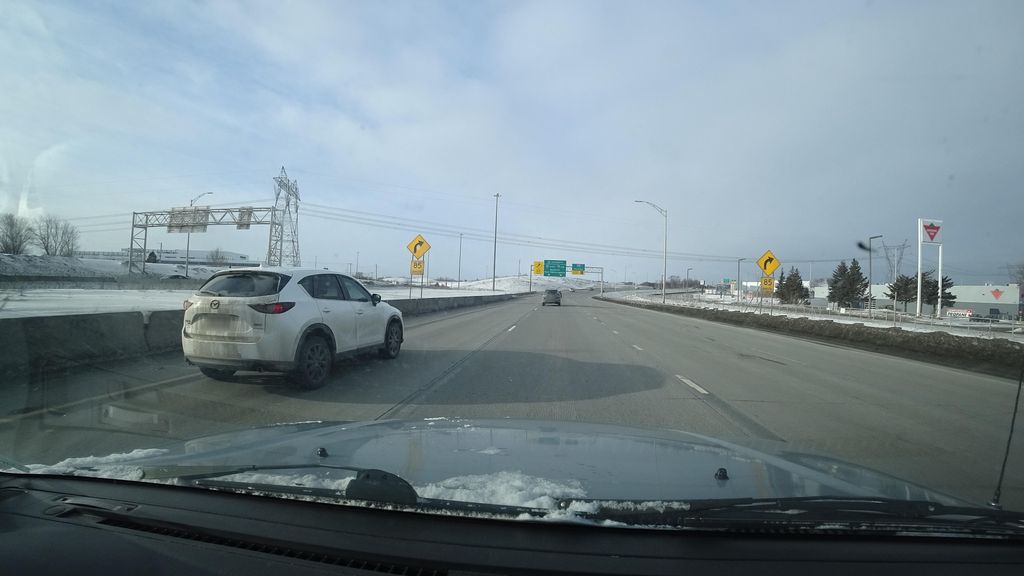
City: quebec_city